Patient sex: F
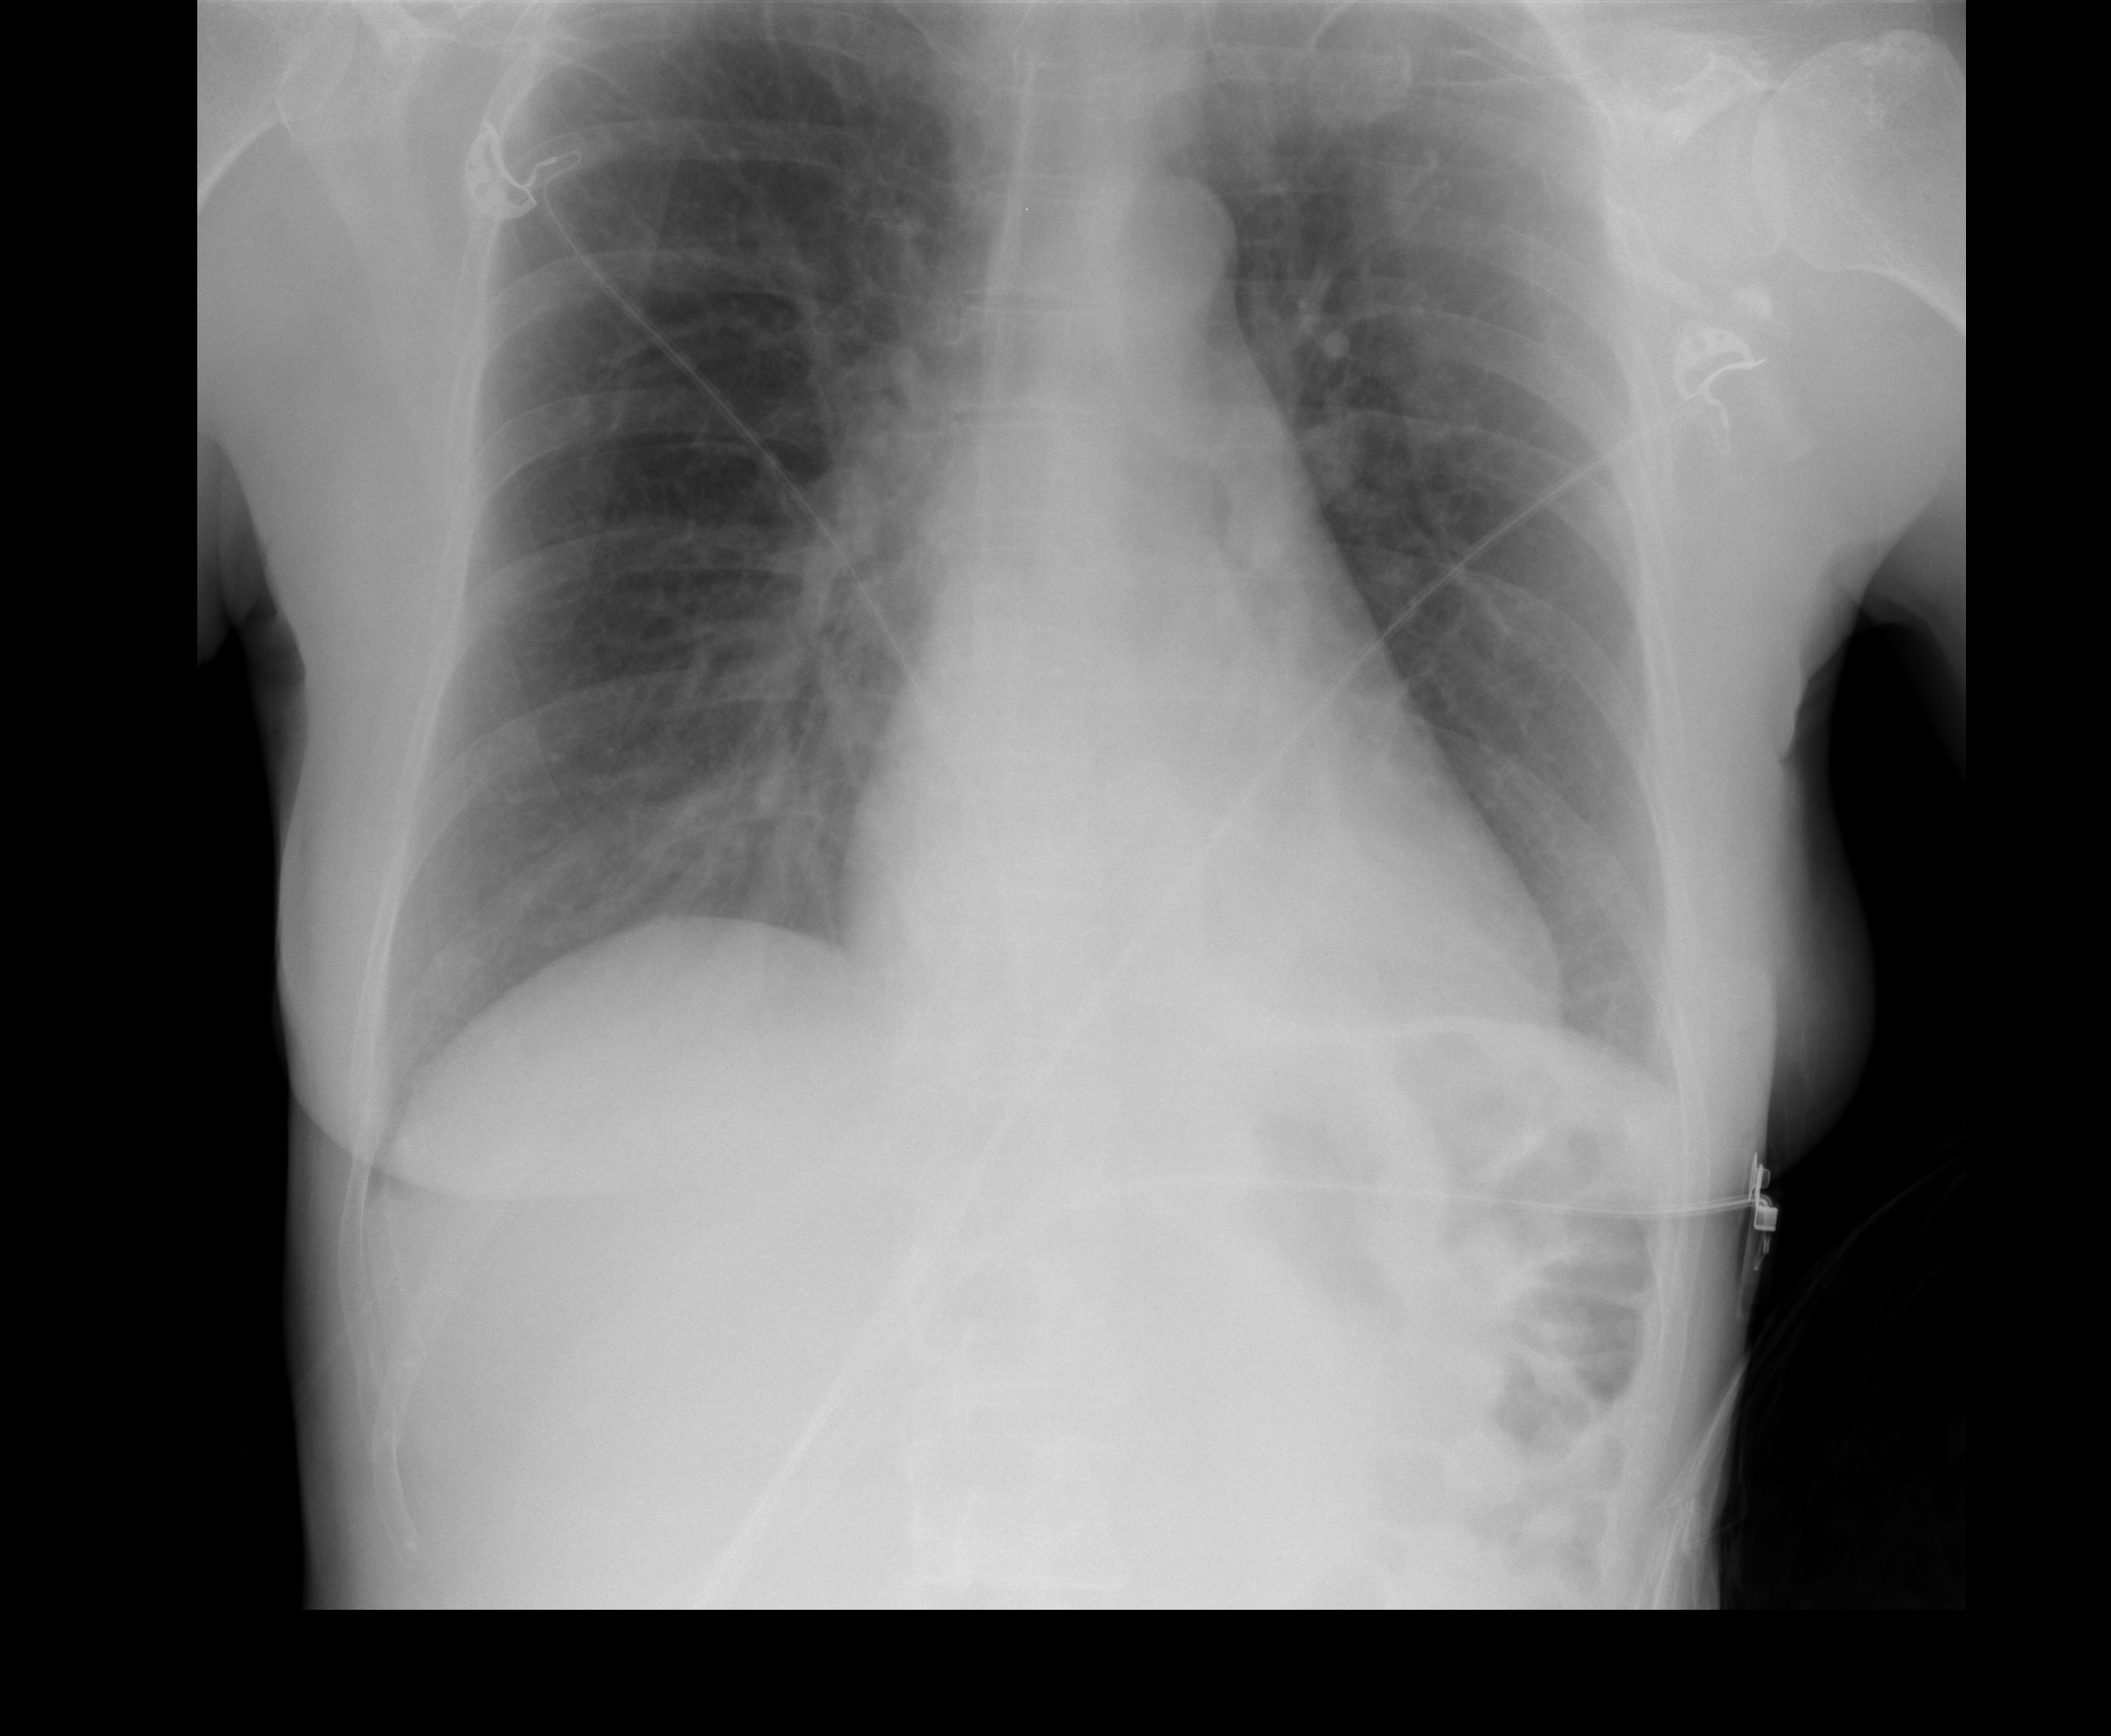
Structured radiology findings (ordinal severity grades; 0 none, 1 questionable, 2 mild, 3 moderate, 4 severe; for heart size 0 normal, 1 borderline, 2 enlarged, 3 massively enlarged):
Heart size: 0
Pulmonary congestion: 0
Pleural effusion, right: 0
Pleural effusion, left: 0
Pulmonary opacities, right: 0
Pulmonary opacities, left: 0
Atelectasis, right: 0
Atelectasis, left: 2